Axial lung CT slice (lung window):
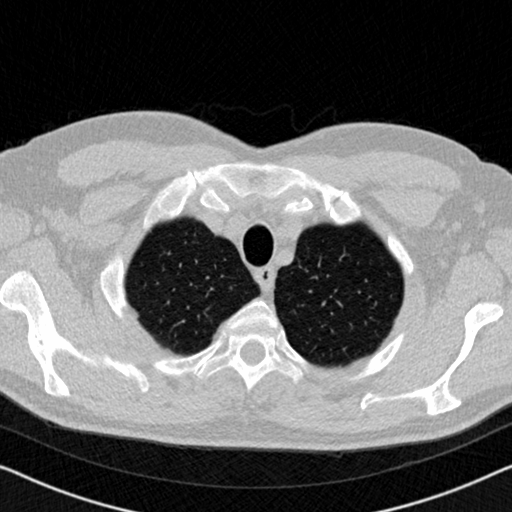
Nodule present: no